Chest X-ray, PA view. Patient: 35 years old, sex M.
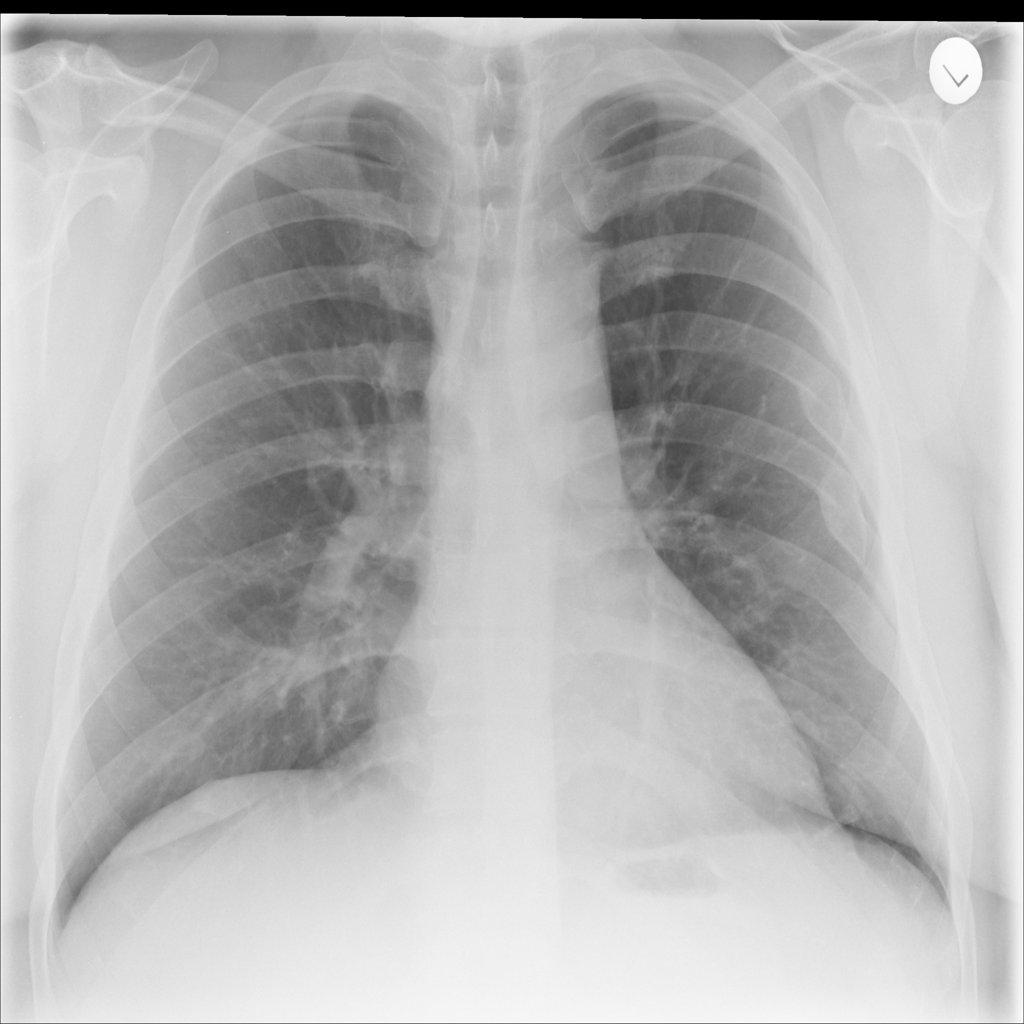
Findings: No Finding